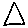
Label: triangle